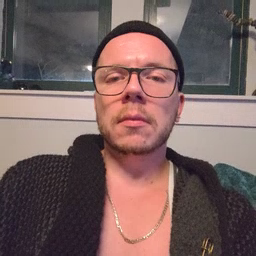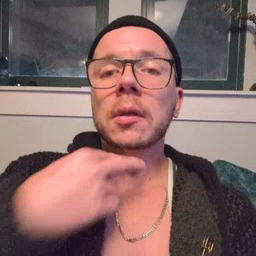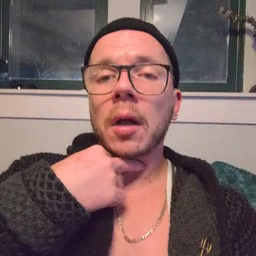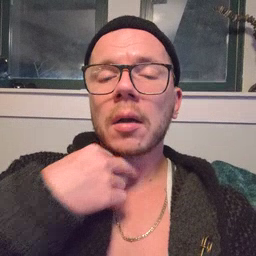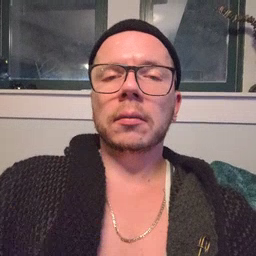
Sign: stuck